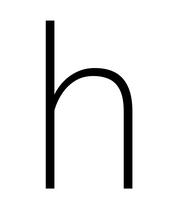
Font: Roboto_ExtraLight